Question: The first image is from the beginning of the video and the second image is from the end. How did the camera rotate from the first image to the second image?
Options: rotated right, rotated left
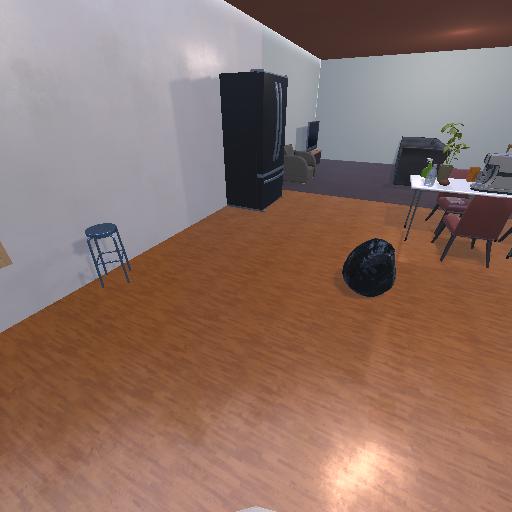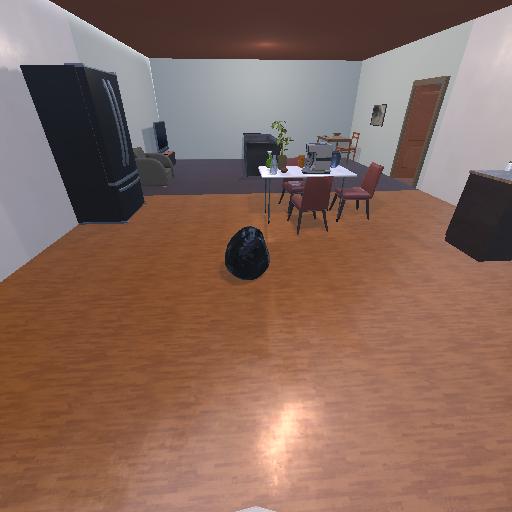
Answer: rotated right